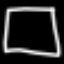
Label: square